Field crop: tomato
Growth stage: 1
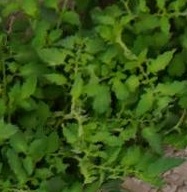
Species: tomato